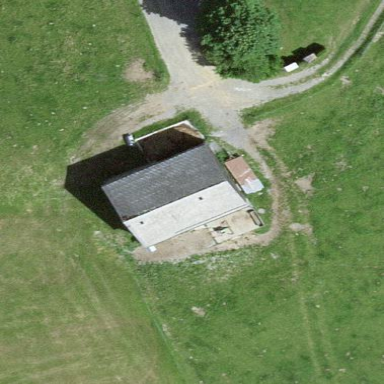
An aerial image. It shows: Farm auxiliary building with gabled roof.